Question: I need your help again,
It seems that not all ;nbsp's are caught and converted into a proper text space. Why would the replace function catch some of the ;nbsp's and not catch and convert the others.
I've attached a pic of the problem.

Here's a quick fiddle: <URL>
I'm beyond puzzled at this one.
the code in question:
'''
var y = document.getElementById("table1").children[0].children[0].innerHTML
//some processing first to replace the <br>'s before the final output
y = y.replace(/\s*<br\s*\/?>\s*/g, '
')
y = y.replace('&nbsp;',' ')
'''
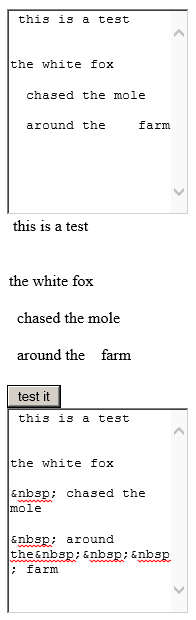
Answer: Try looping through the string and replacing until none are left. Replace will only replace first in string. Example:
'''
while(y.indexOf(" ") != -1)
{
y.replace(" ", " ");
}
'''